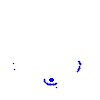
Particle: proton